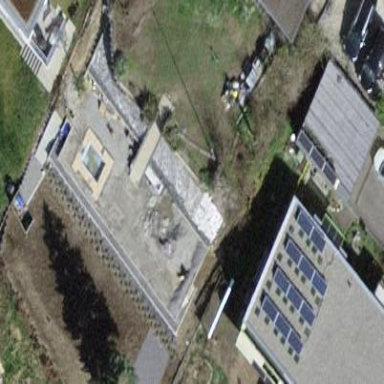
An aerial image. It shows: Building with flat roof.